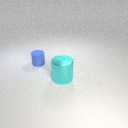
large cyan metal cylinder in front of small blue rubber cylinder